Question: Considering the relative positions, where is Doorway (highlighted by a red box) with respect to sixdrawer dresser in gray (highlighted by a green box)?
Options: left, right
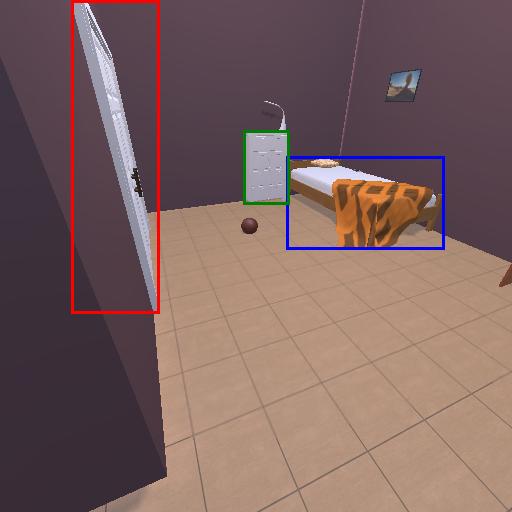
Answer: left